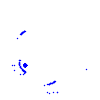
Particle: kaon